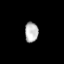
Tissue: lung
Cell type: Epithelial cells
Senescence score: 0.2363
Nuclear area (px): 263
Mean DAPI intensity: 182.49